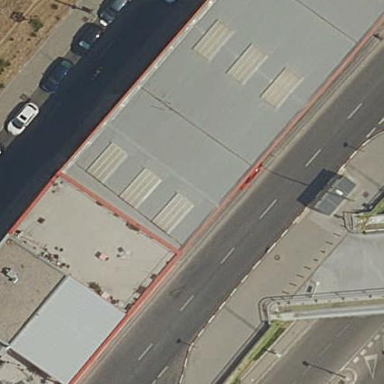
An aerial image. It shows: View of roof of building.